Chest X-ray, PA view. Patient: 50 years old, sex F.
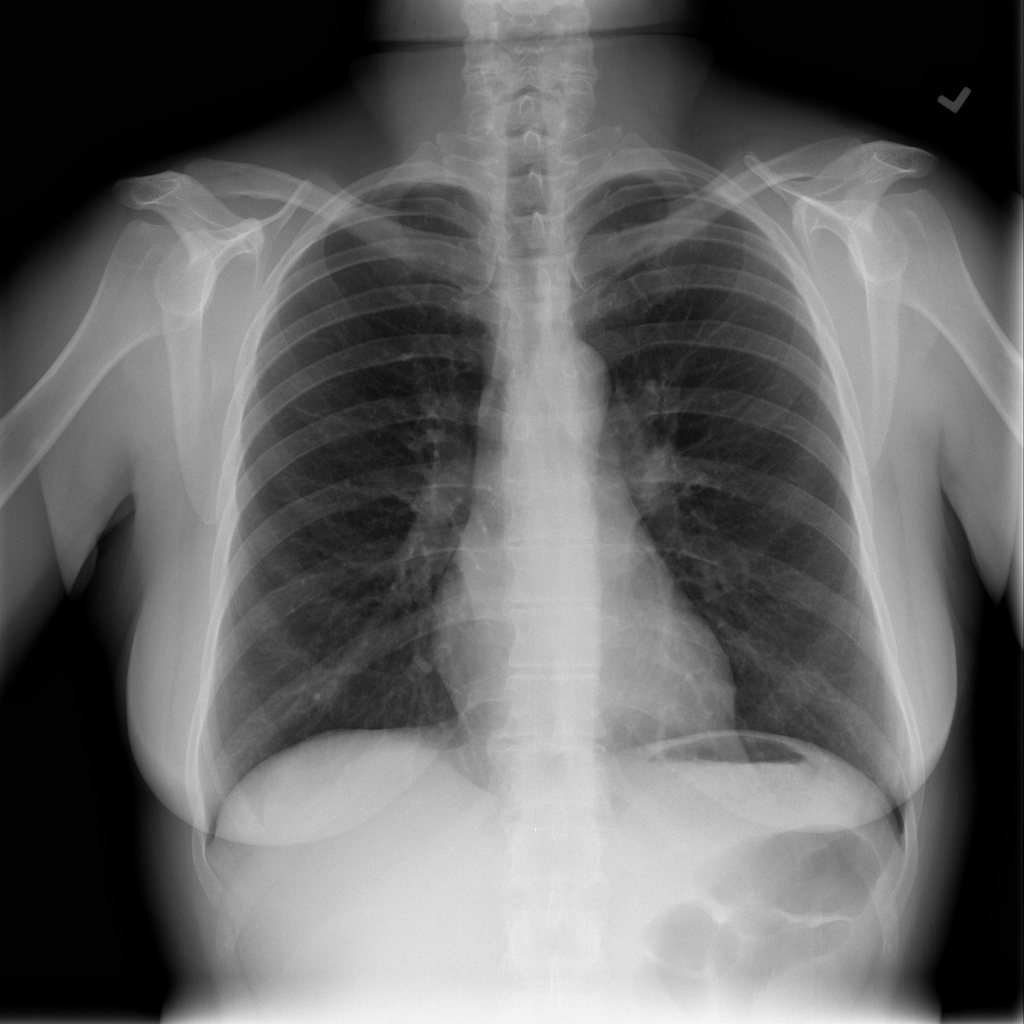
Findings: No Finding